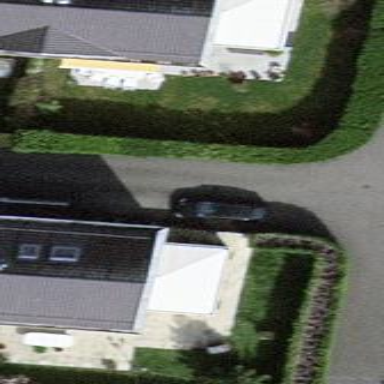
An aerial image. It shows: Garden enclosed by fence.